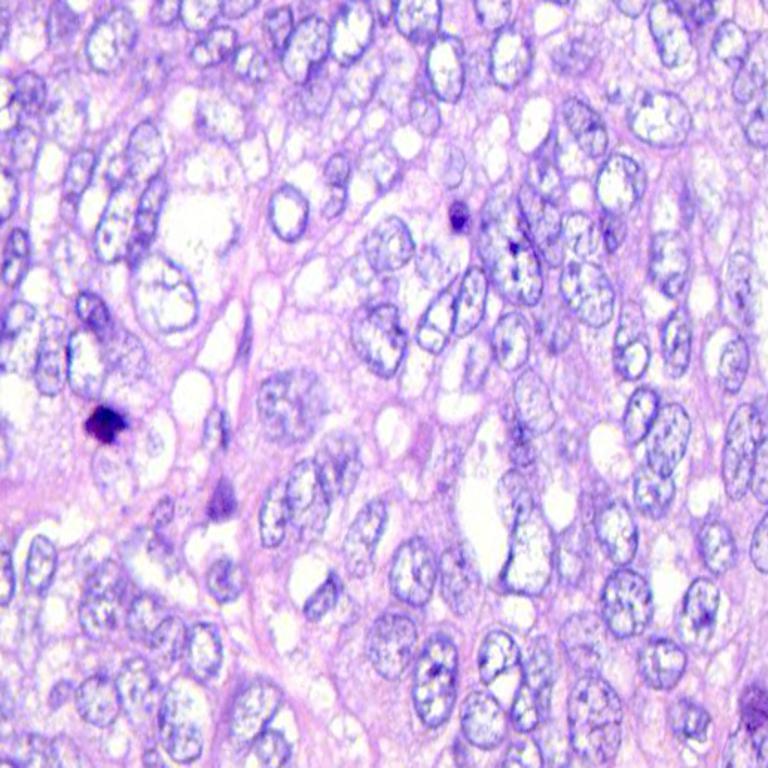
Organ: colon
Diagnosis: adenocarcinomas